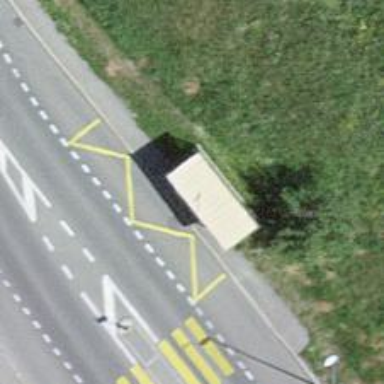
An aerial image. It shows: Bus stop with shelter.